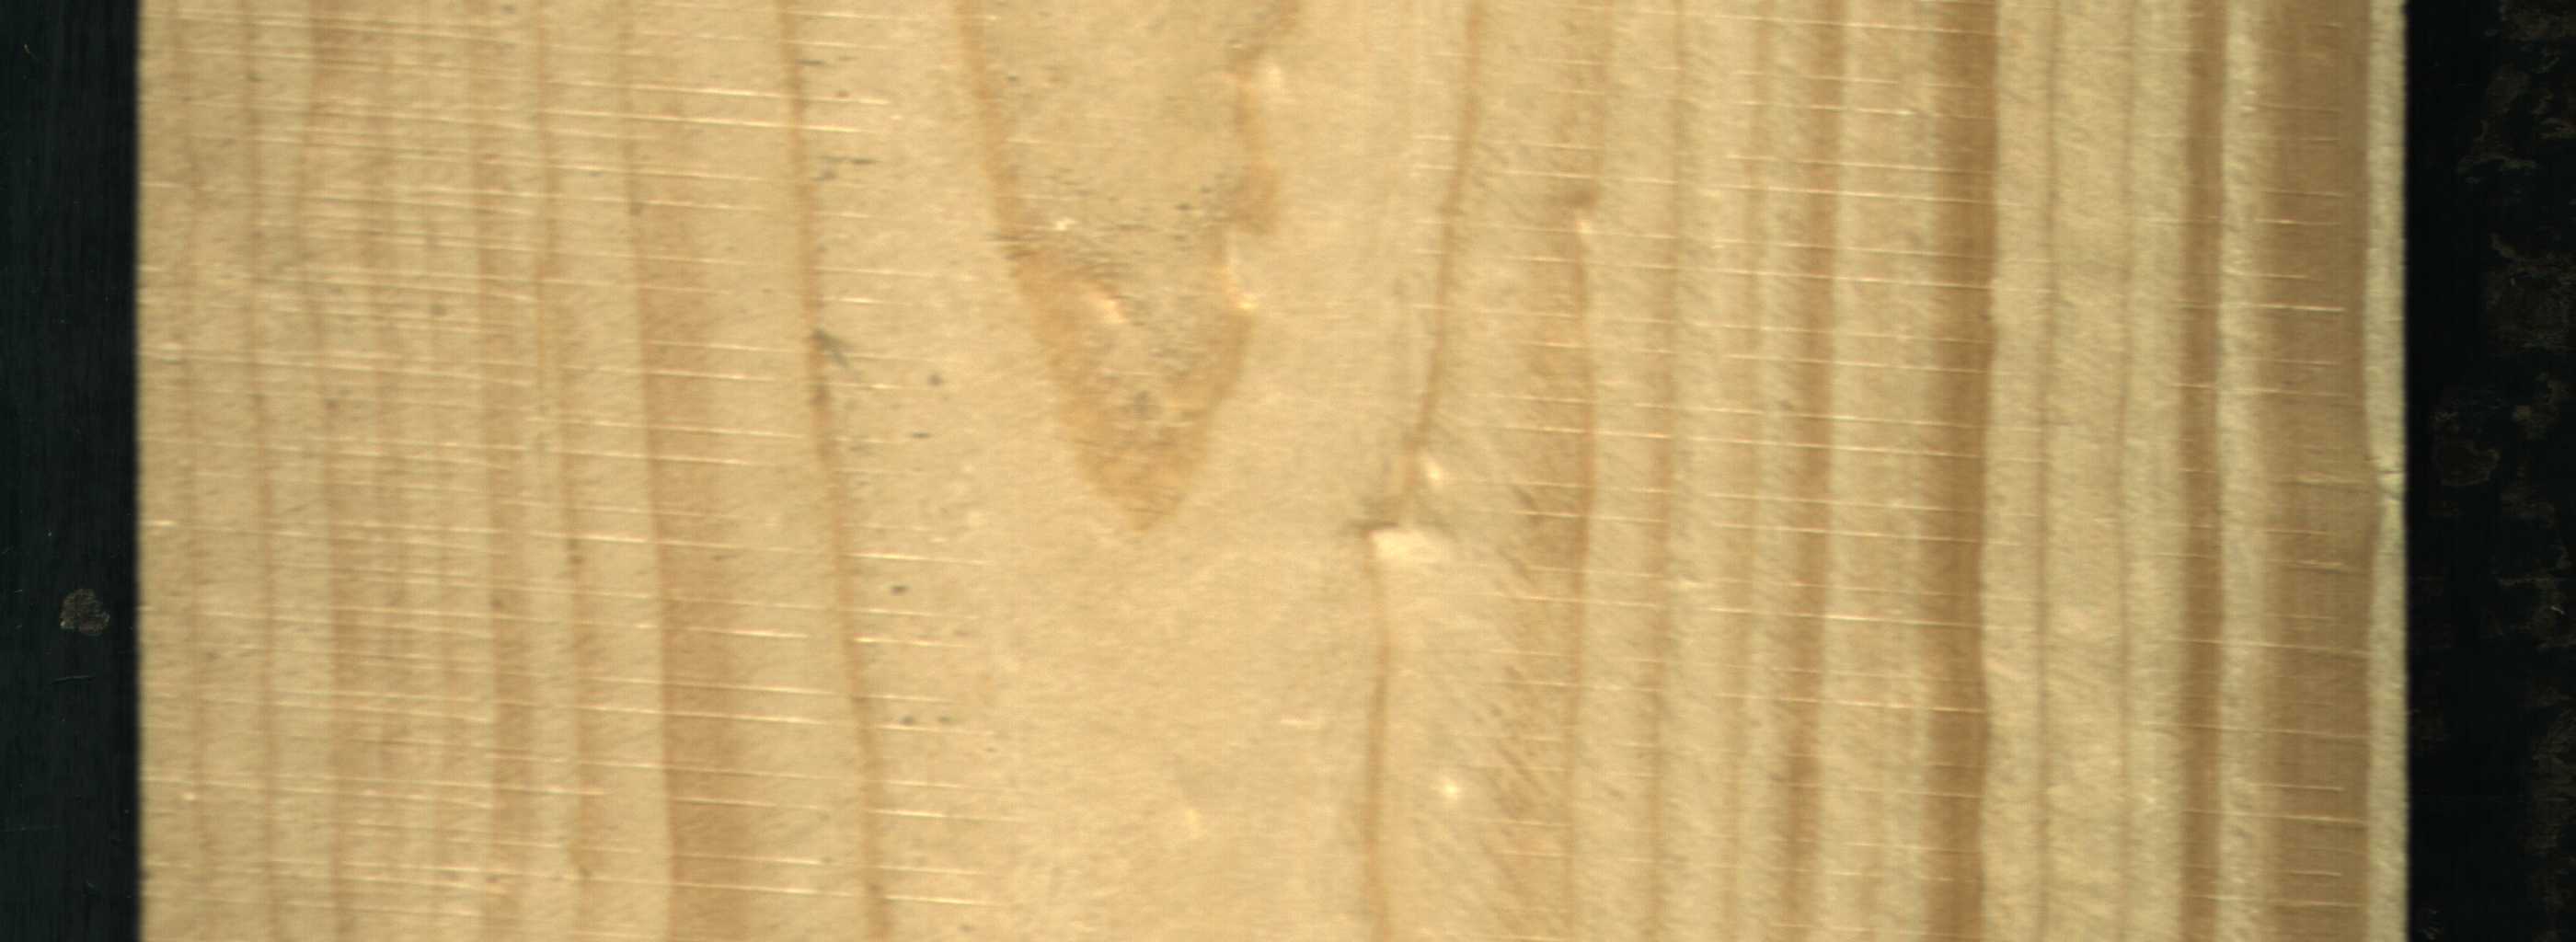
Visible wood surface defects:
Quartzity
Quartzity